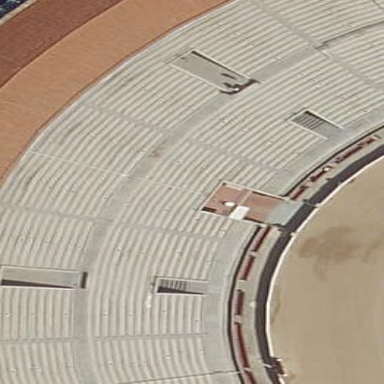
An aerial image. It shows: Bleachers located on concrete-roofed building with skillion-shaped roof.